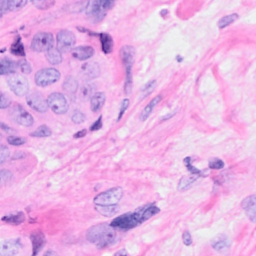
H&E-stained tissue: Breast